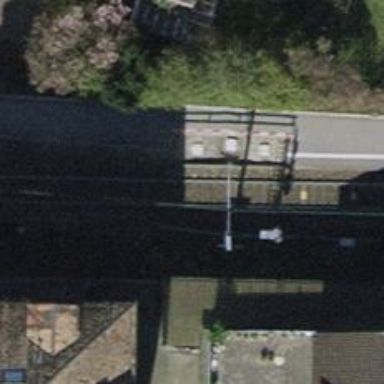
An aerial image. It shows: Railway signal.